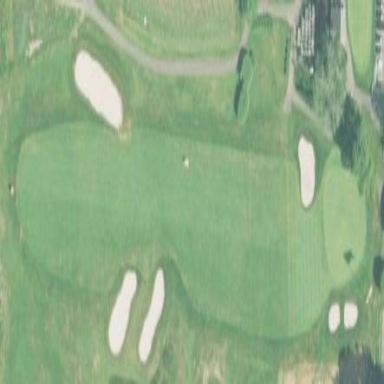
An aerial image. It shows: Area with grass used as rough in golf course.